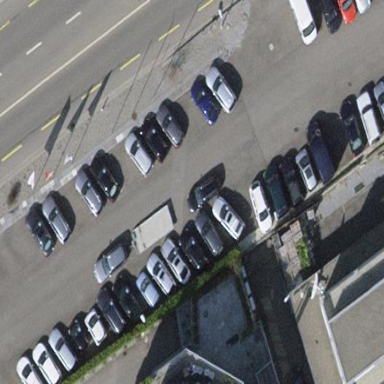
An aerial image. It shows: Parking area.